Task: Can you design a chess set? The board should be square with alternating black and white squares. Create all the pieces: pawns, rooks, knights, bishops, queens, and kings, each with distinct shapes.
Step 3662:
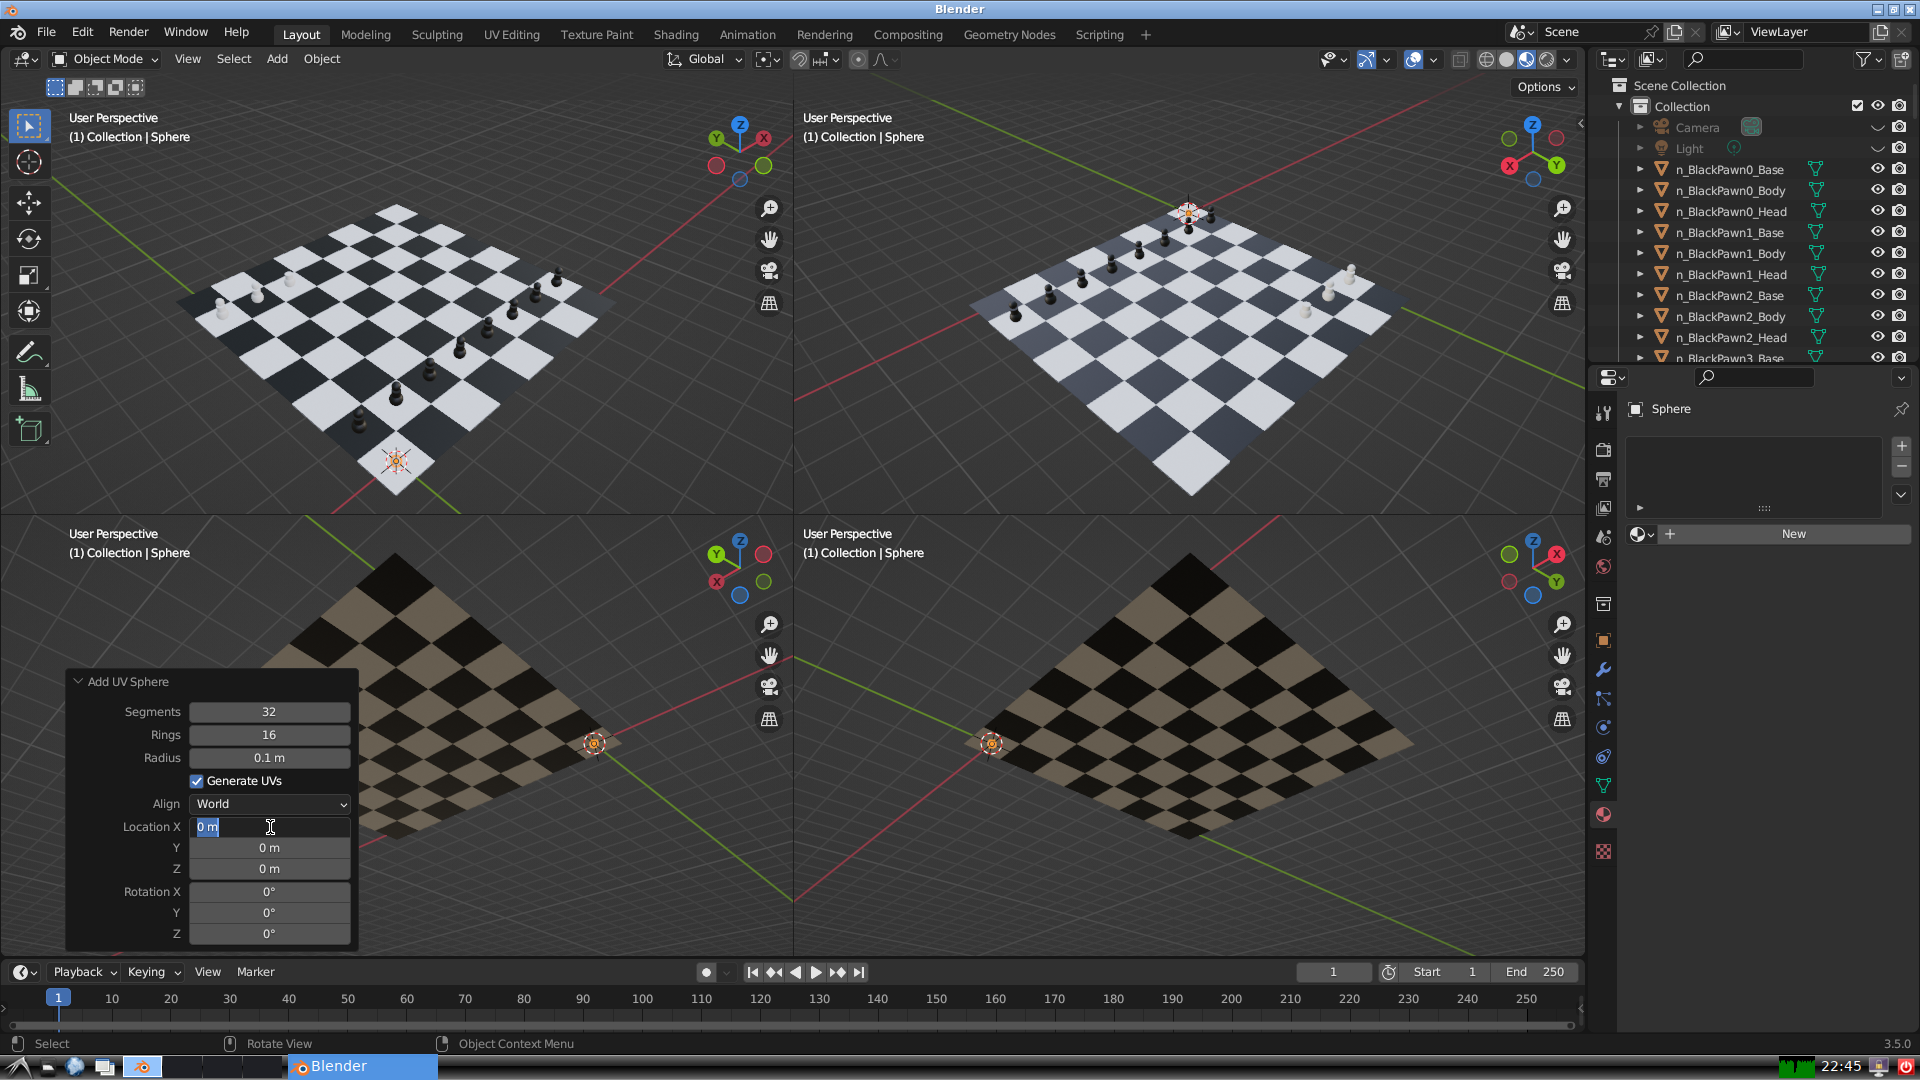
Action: input_text: 2.0